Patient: sex M, age 35
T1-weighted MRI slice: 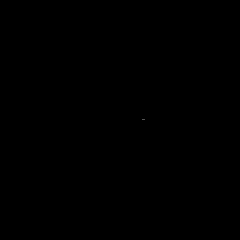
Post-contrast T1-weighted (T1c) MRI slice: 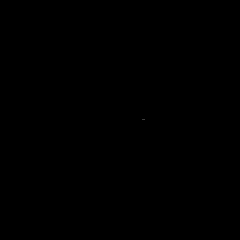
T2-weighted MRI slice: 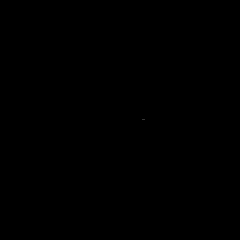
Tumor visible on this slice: no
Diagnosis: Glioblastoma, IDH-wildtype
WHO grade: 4